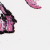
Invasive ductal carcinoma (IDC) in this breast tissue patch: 0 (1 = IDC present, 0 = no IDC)